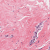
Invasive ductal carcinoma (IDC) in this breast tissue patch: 0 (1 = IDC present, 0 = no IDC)